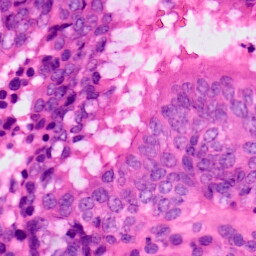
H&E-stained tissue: Lung